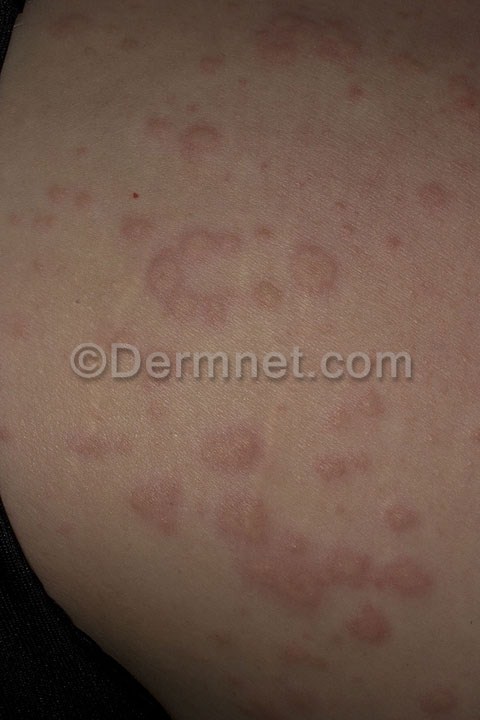
Disease: Vasculitis Photos